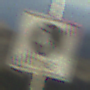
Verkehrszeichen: EndeFussgaengerzone
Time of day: SunriseSunset
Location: Outdoor (Nature)
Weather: PartlyCloudy
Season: NotSpecified
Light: Natural